Question: I have the following HTML:
'''
<!DOCTYPE html>
<html>
<head>
@Styles.Render("~/Content/bootstrapui")
</head>
<body>
<div class="container">
<div class="well">A well</div>
<div class="row">
<div class="span4">
<h2>Column one</h2>
</div>
<div class="span4">
<h2>Column two</h2>
</div>
<div class="span4">
<h2>Column three</h2>
</div>
</div>
</div>
</body>
</html>
'''
and my bundle looks like this:
'''
bundles.Add(new StyleBundle("~/Content/bootstrapui")
.Include("~/Content/bootstrap/bootstrap.css")
.Include("~/Content/bootstrap/bootstrap-theme.css"));
'''
And this is what my display looks like:

What am I doing wrong?
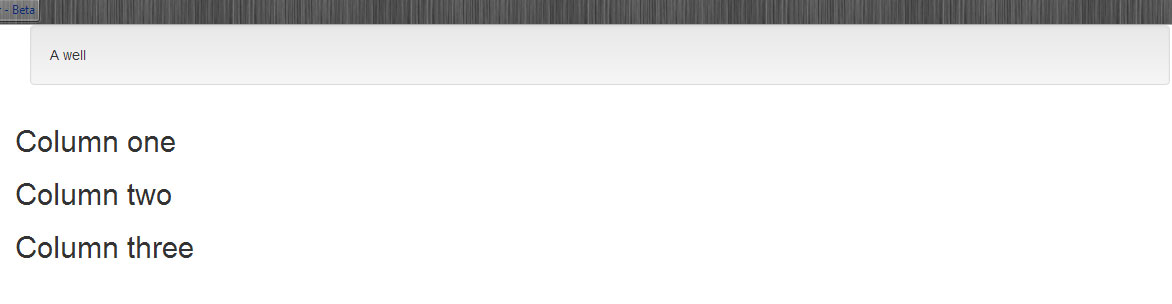
Answer: Apparently bootstrap 3 has removed the span* class in favor of .col*.
<URL>
'''
In Bootstrap 3, the .span* classes have been removed, and replaced with
a combination of .col-* classes: .col-xs-*, .col-sm-*, .col-md-*, and.col-lg-*.
'''